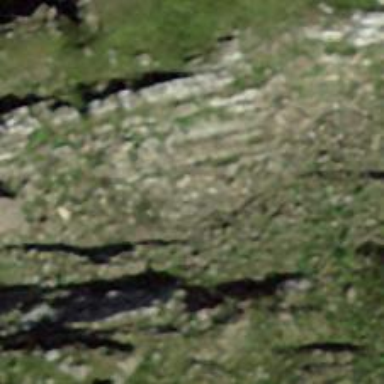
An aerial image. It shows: Cliff in nature.